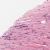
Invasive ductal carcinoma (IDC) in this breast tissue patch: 1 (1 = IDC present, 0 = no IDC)